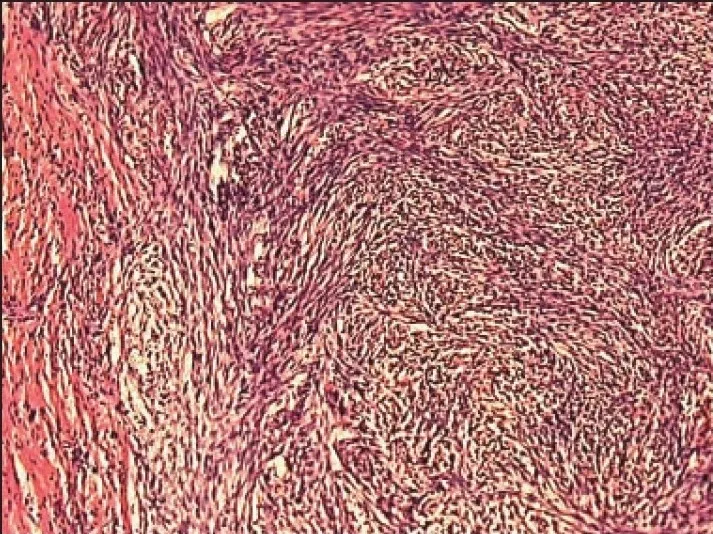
Spindle-shaped cells having a fascicular and vaguely storiform pattern (hematoxylin and eosin, x10).
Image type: pathology (h&e)